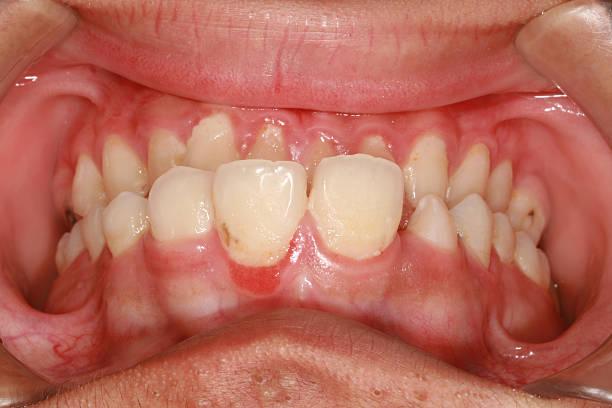
Condition: Gingivitis